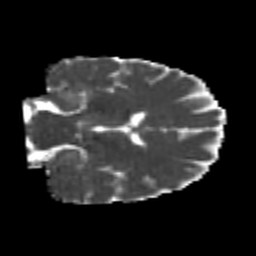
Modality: MD
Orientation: coronal
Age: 21
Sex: female
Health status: healthy
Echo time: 0.074 s